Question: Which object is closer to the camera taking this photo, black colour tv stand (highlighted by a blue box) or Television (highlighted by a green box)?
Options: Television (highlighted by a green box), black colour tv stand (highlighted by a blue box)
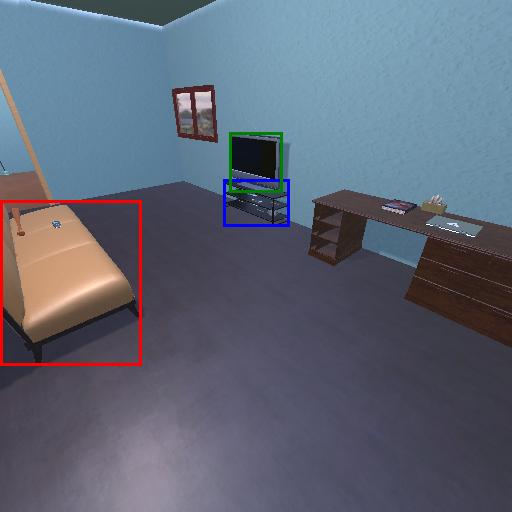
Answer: Television (highlighted by a green box)